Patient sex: M
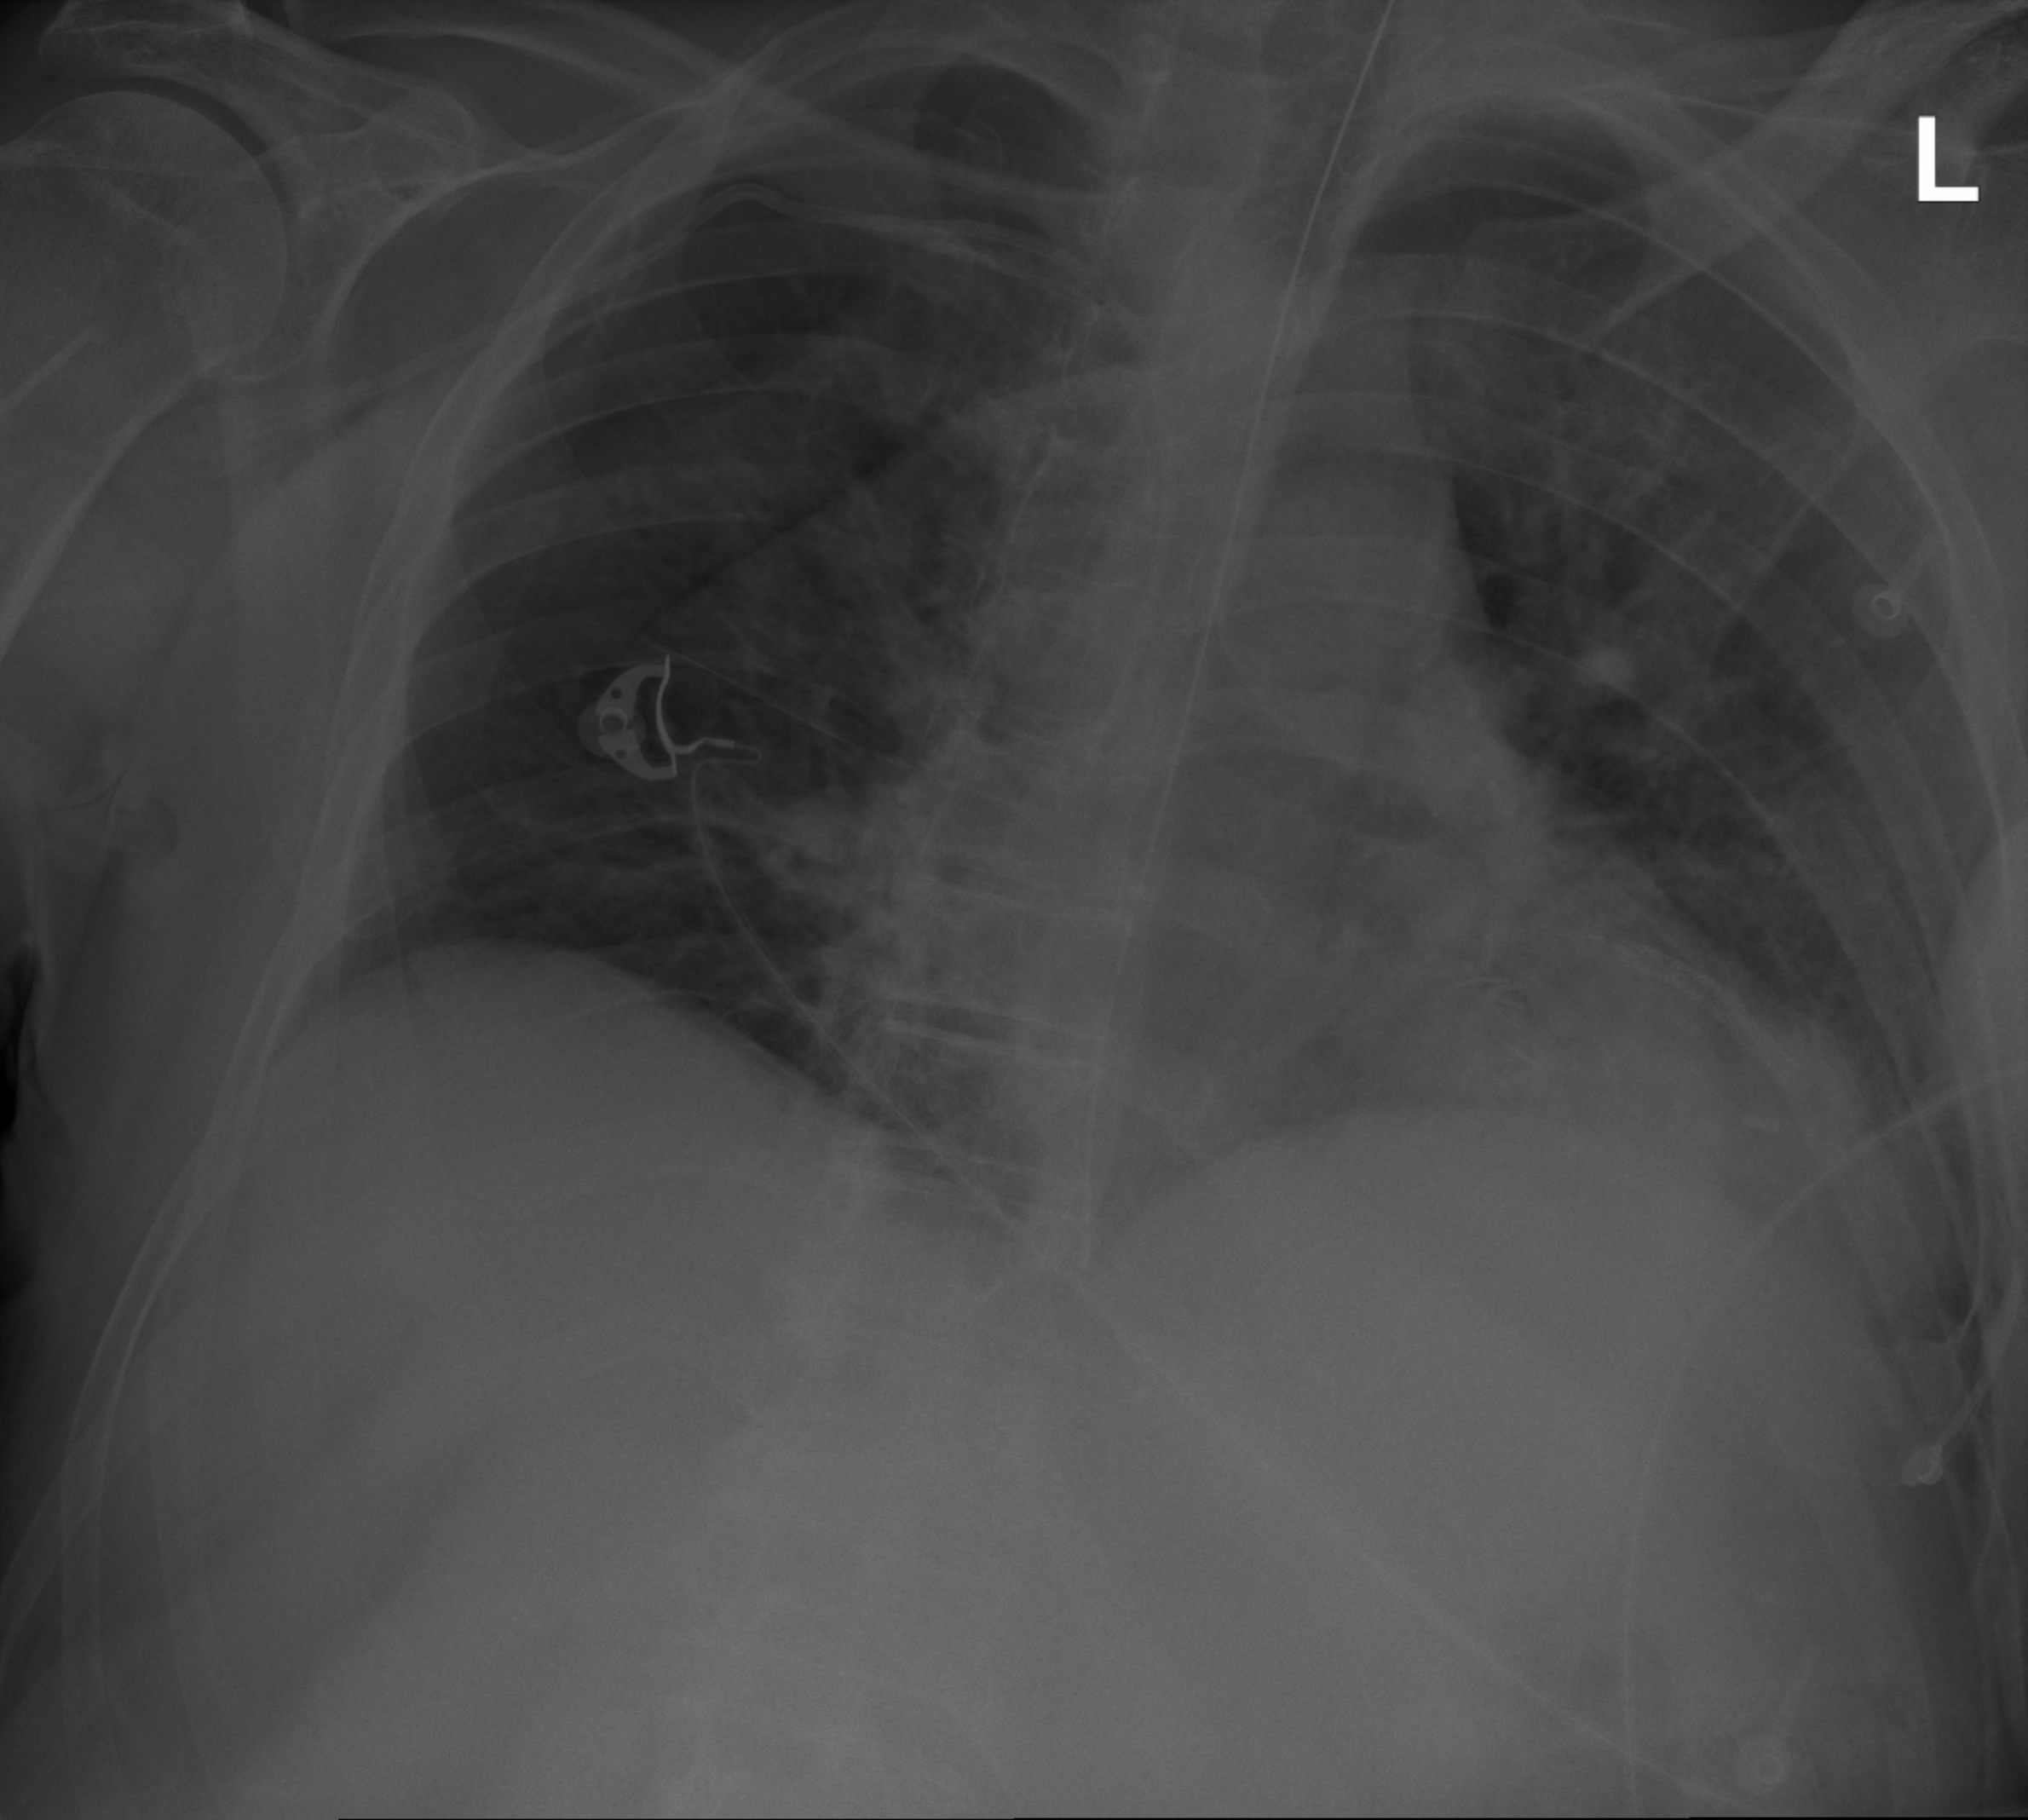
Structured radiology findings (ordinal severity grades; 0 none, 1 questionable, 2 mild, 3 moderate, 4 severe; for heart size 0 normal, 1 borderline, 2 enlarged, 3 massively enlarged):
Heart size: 1
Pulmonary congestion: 0
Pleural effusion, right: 0
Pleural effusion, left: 2
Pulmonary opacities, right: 1
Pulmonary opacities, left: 3
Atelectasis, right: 2
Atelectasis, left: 3